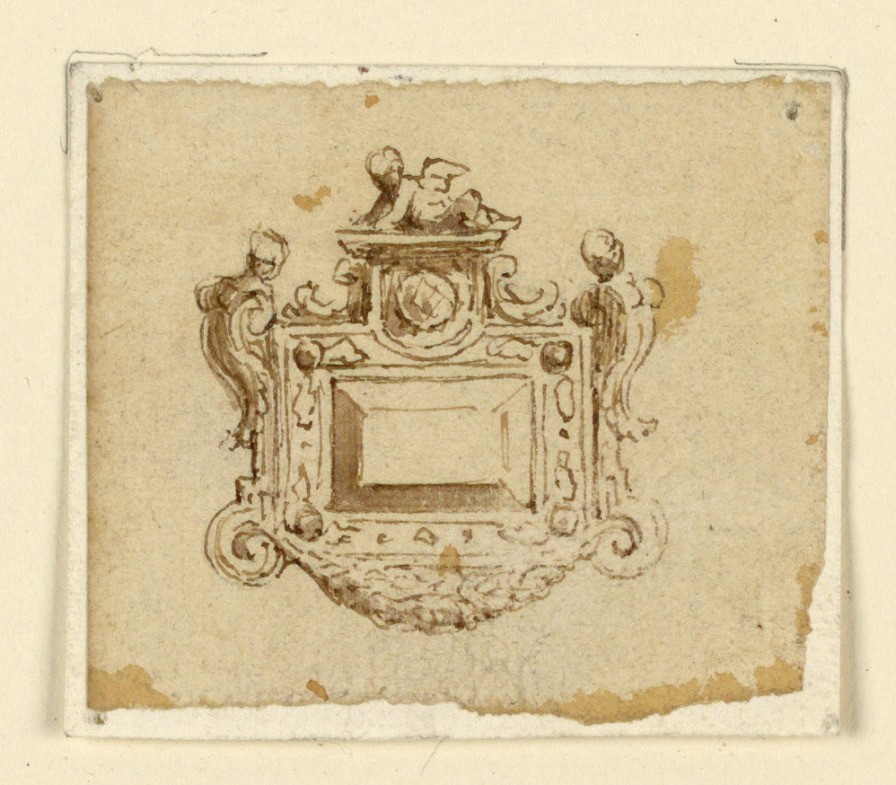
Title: Design for a Brooch with Putti
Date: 16th century
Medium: Graphite, pen and ink, brush and sepia on paper
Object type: Drawing
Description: An oblong diamond is framed with acanthus leaves, a festoon and putto.